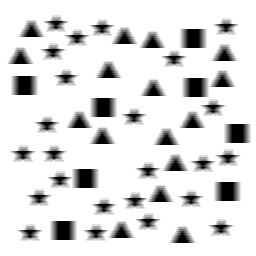
Squares: 8
Triangles: 16
Stars: 24
Total shapes: 48